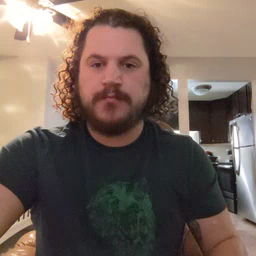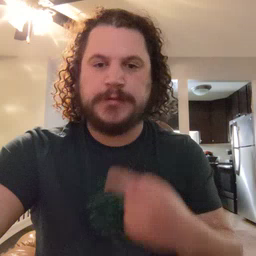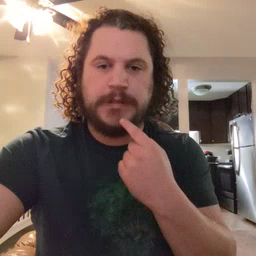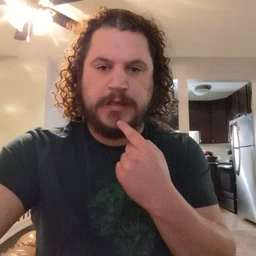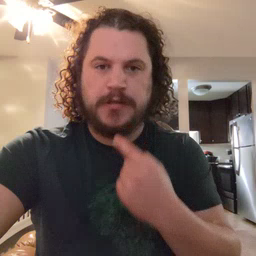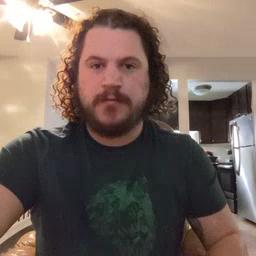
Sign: say